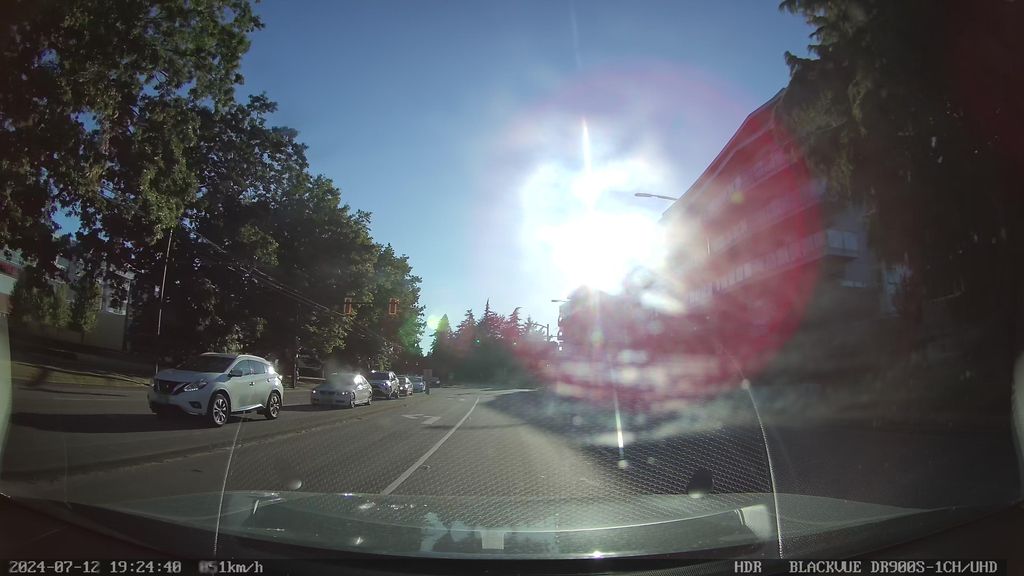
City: vancouver